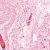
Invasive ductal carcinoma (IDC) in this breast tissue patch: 0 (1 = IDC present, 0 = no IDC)